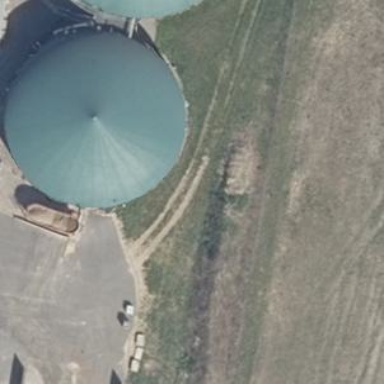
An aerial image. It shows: Silo.